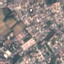
Label: Residential